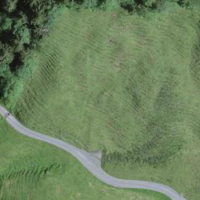
EUNIS habitat code: 24
Species observed at this site:
Plantago media